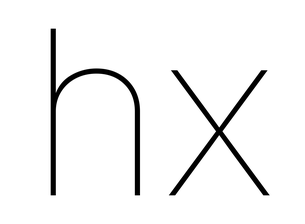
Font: Inter_Thin